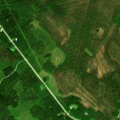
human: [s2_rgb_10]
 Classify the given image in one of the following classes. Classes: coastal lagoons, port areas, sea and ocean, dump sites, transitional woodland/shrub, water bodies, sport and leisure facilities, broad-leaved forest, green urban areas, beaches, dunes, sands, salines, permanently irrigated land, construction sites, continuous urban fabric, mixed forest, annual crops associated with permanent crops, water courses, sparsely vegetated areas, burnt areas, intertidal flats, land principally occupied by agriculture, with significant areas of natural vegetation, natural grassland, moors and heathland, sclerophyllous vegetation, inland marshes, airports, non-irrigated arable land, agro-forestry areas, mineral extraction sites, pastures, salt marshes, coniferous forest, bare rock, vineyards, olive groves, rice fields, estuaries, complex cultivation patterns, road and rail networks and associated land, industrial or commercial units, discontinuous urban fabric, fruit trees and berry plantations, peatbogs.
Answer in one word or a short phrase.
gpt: broad-leaved forest, coniferous forest, mixed forest